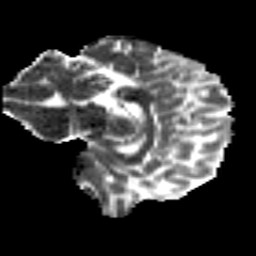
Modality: MD
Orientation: sagittal
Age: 28
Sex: male
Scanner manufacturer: siemens
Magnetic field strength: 3 T
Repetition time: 8.8 s
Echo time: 0.085 s